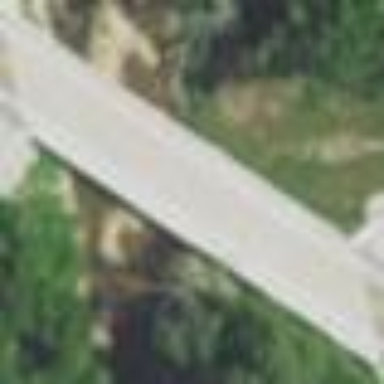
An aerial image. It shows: Man-made bridge.